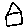
Label: house